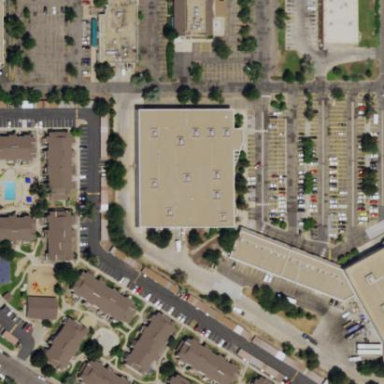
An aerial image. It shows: Retail building.